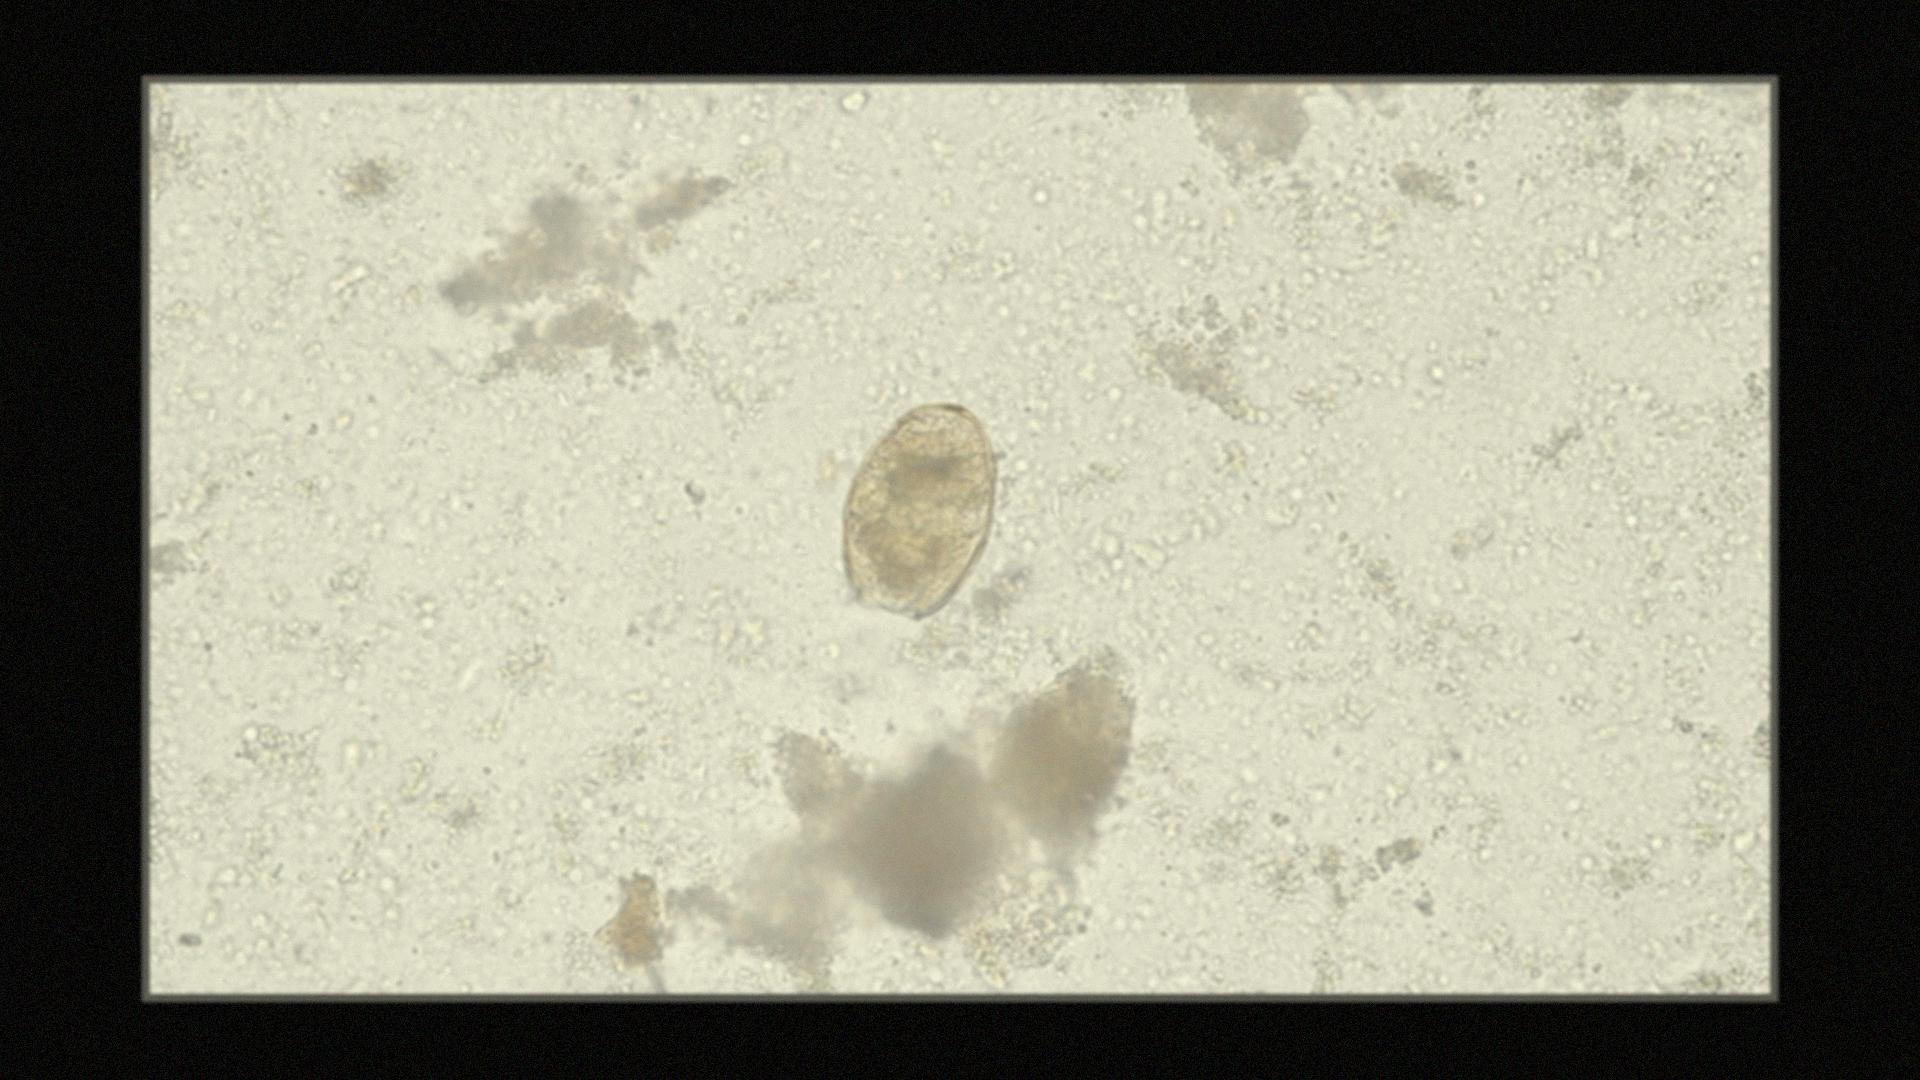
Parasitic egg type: Paragonimus spp